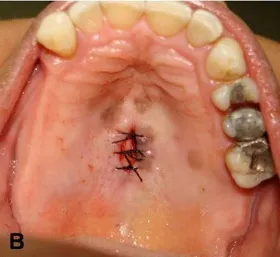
B, Lesion afterincisional biopsy.
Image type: radiology (ct)